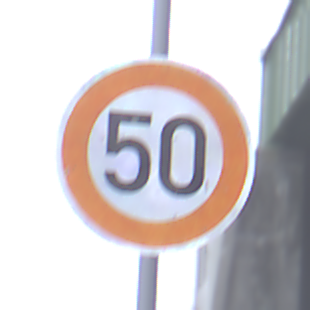
Verkehrszeichen: Geschwindigkeit50
Umgebung: Outdoor, Suburban
Tageszeit: MorningAfternoon
Wetter: Overcast
Licht: Natural
Jahreszeit: NotSpecified
Kontrast: LowContrast